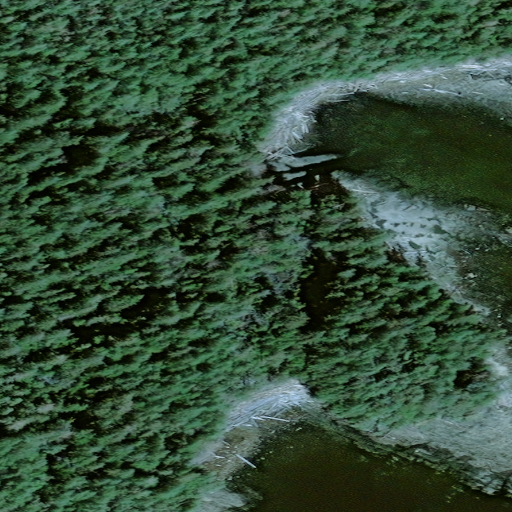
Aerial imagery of cape in Alaska named Point Alava containing only unknown